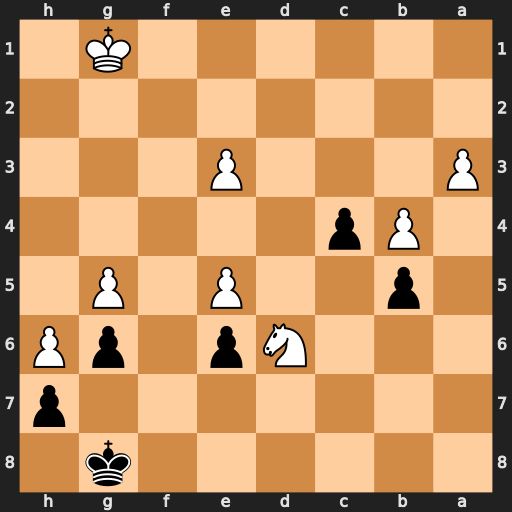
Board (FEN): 6k1/7p/3Np1pP/1p2P1P1/1Pp5/P3P3/8/6K1
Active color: b
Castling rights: -
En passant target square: -
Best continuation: c3 Nxb5 c2